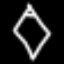
Label: diamond